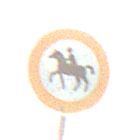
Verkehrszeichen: VerbotReiter
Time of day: SunriseSunset
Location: Outdoor (Nature)
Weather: PartlyCloudy
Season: NotSpecified
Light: Natural